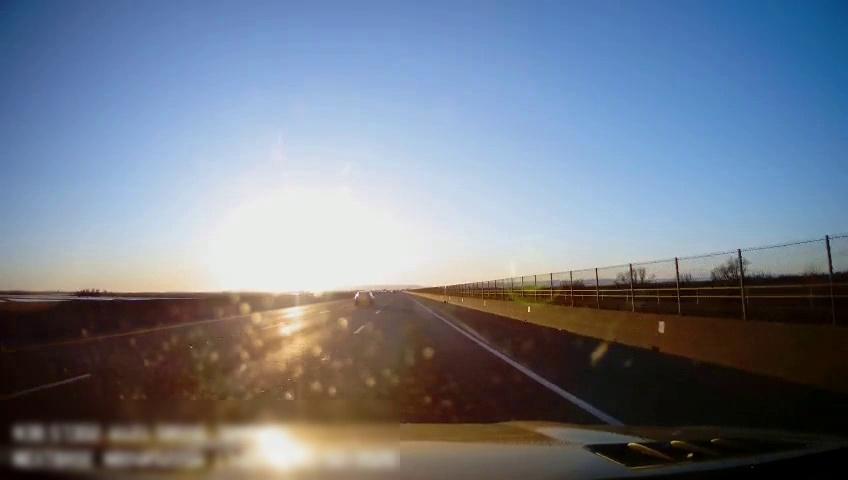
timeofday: Day
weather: Sunny
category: Drivable Space
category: Vehicles | Car
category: Lanes | Alternate Lane
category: Lanes | Current Lane
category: Lanes | Current Lane
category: Lanes | Alternate Lane